Interaction volume radius: 5 \u00c5
Interaction volume height: 20 \u00c5
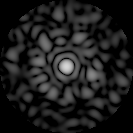
Disorder parameter: 0.853